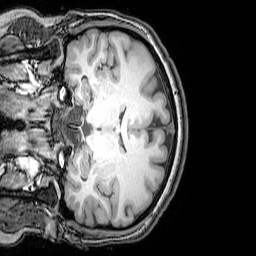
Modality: T1w
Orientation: coronal
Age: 25
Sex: female
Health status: healthy
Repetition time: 0.081 s
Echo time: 0.037 s